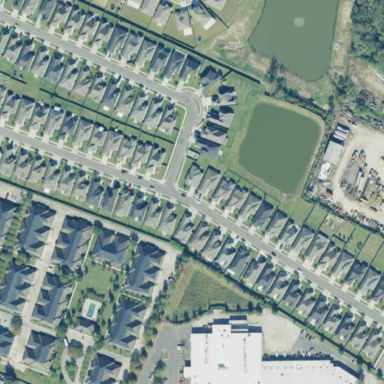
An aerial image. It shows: This residential area consists of single-family homes.